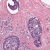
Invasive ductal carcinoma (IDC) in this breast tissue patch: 0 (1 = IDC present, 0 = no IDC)